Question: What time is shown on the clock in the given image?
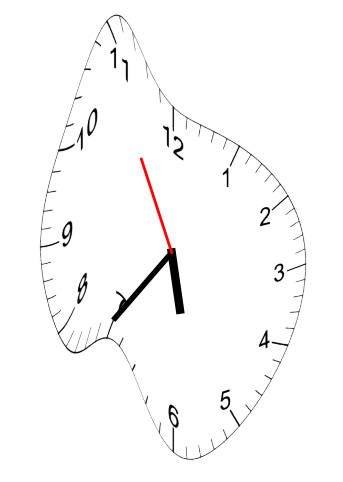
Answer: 05:35:55